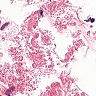
Metastatic tissue present: no